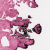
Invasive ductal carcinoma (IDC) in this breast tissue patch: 0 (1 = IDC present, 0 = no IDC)